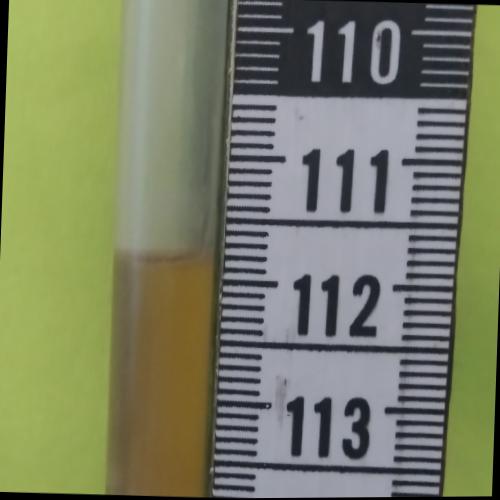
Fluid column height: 111.8 cm